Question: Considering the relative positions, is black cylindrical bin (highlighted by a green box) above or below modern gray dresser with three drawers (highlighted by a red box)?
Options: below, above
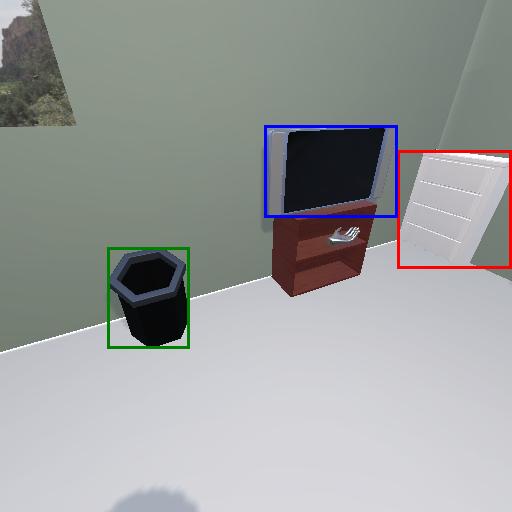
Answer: below